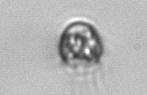
Label: Balanion